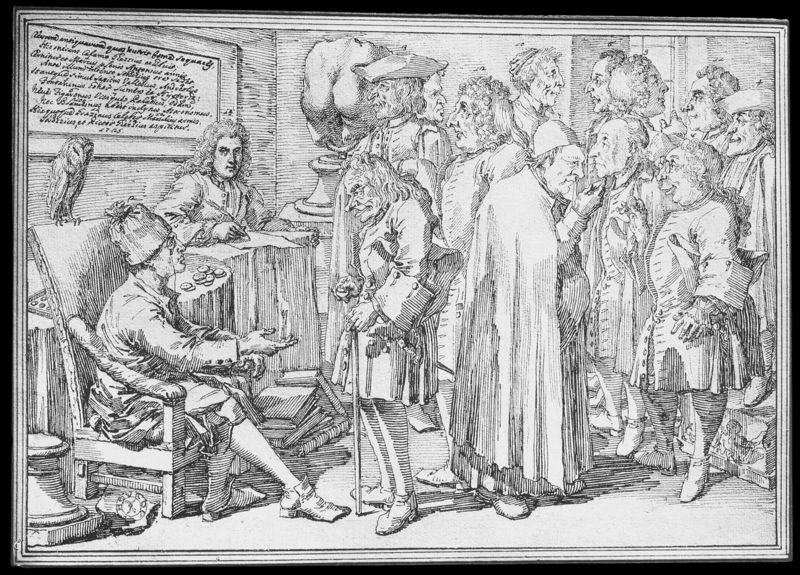
Titel: Stosch und die Antiquare
Künstler: Pier Leone Ghezzi
Institution: Wien, Albertina
Schlagwörter: feder, hand, mann, umhang, vogel, menschen, geste, hut, hüte, männer, raum, stuhl, tisch, zeichnung, jacke, mütze, mützen, barock, rahmen, bild, gelehrte, mantel, sessel, adel, stock, skulptur, statue, hinter, hintern, schrift, bücher, alter mann, gehstock, röcke, schuhe, stab, graphik, hof, karikatur, tafel, zahlen, podest, knöpfe, gehrock, schild, geld, druck, radierung, text, brille, teufel, mittelalter, mönch, heiliger, gelehrter, schreiber, eule, brillen, monokel, doktor, fratzen, münzen, uhu, wetten, medicus, wahrsager, schulden, po, wucher, zins, verleiher, geldverleiher